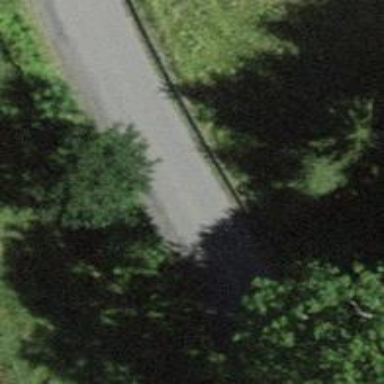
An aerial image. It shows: Unclassified road.